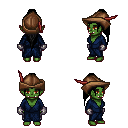
a pixel art fantasy rpg character, female body template, orc, green skin, blue robe, metal pants, black extra-long topknot hairstyle, leather cap, metal gloves, four views (front, back, left, right), 2x2 character sprite sheet, small pixel art, hard edges, no anti-aliasing